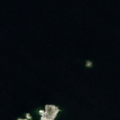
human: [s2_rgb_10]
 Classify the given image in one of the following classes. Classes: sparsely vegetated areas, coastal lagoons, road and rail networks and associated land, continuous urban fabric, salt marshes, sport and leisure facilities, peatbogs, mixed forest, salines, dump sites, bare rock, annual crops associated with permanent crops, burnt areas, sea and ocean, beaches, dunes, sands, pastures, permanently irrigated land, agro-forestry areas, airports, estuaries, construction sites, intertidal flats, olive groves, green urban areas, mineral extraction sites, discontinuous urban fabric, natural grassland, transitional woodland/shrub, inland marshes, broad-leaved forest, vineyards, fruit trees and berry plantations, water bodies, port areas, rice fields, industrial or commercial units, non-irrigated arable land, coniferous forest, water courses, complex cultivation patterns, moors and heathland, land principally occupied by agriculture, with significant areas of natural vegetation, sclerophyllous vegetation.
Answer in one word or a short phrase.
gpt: sea and ocean